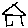
Label: house